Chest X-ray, PA view. Patient: 48 years old, sex M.
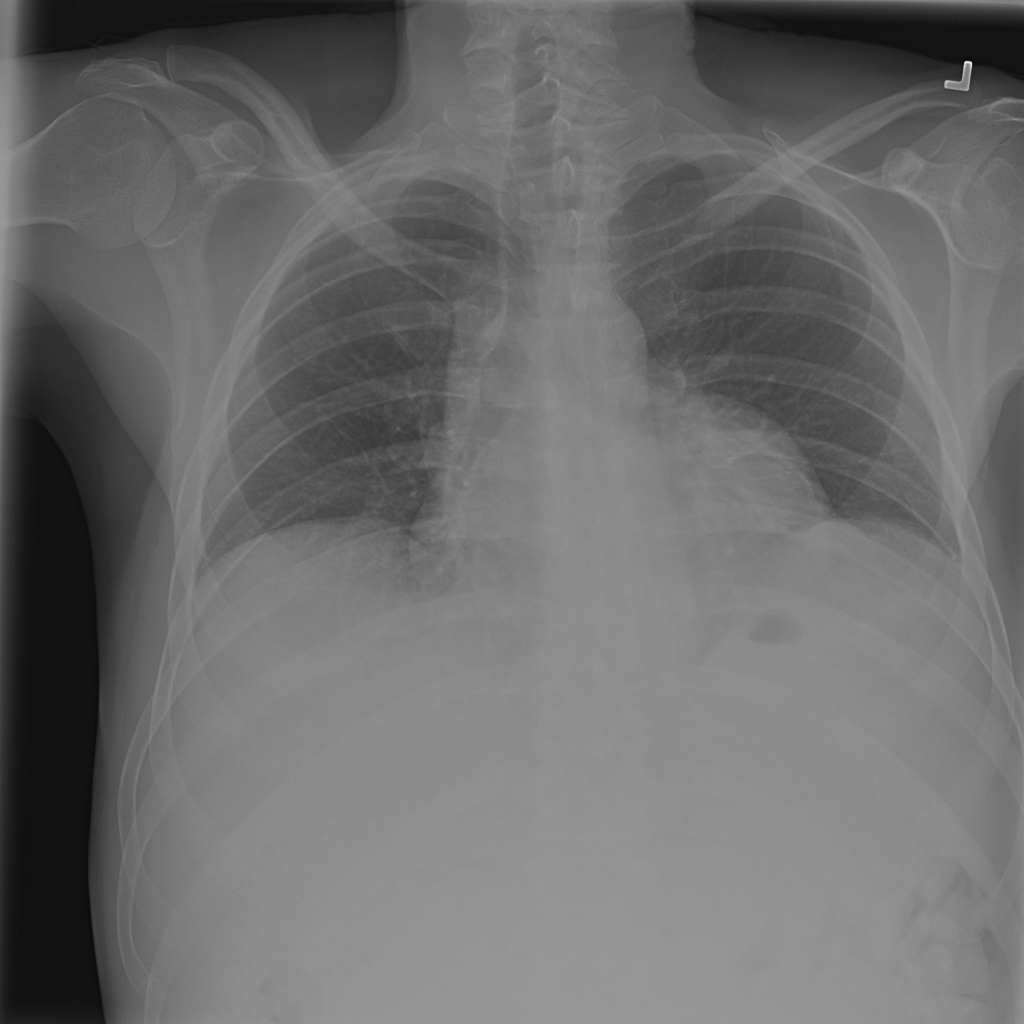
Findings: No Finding